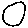
Label: circle